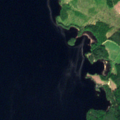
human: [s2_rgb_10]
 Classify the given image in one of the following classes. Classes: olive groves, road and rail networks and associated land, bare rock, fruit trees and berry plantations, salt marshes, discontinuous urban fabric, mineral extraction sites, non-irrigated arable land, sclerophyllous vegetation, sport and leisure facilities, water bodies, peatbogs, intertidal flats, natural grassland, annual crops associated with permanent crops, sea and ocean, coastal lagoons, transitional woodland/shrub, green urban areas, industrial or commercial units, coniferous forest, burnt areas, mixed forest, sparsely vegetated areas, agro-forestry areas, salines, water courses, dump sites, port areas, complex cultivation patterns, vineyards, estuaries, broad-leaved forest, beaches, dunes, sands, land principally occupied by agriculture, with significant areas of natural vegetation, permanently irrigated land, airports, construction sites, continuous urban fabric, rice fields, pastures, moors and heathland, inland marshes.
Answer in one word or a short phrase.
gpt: mixed forest, transitional woodland/shrub, water bodies